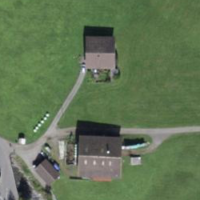
EUNIS habitat code: 24
Species observed at this site:
Astrantia major